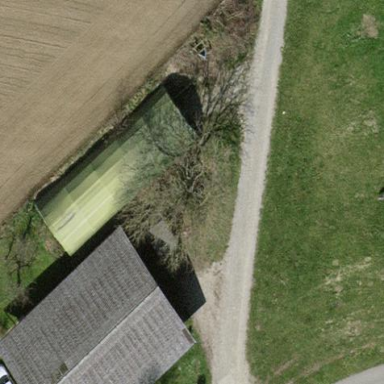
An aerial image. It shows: Farm building.